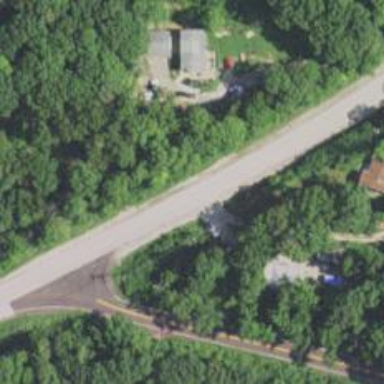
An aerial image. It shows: Secondary road.